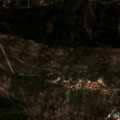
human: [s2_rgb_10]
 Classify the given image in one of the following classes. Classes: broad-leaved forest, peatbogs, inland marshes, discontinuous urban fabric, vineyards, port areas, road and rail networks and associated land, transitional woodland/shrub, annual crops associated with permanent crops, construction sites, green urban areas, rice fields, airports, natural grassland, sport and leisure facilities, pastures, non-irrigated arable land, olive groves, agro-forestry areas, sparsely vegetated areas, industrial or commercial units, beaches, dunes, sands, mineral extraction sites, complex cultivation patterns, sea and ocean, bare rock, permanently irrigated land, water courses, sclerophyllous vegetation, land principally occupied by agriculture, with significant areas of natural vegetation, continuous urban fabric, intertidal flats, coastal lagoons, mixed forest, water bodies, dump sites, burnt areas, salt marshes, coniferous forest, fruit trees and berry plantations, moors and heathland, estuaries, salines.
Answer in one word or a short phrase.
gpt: complex cultivation patterns, transitional woodland/shrub